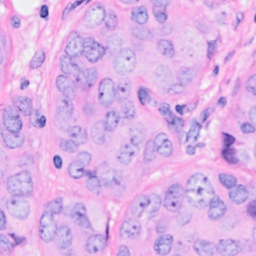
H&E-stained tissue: Breast